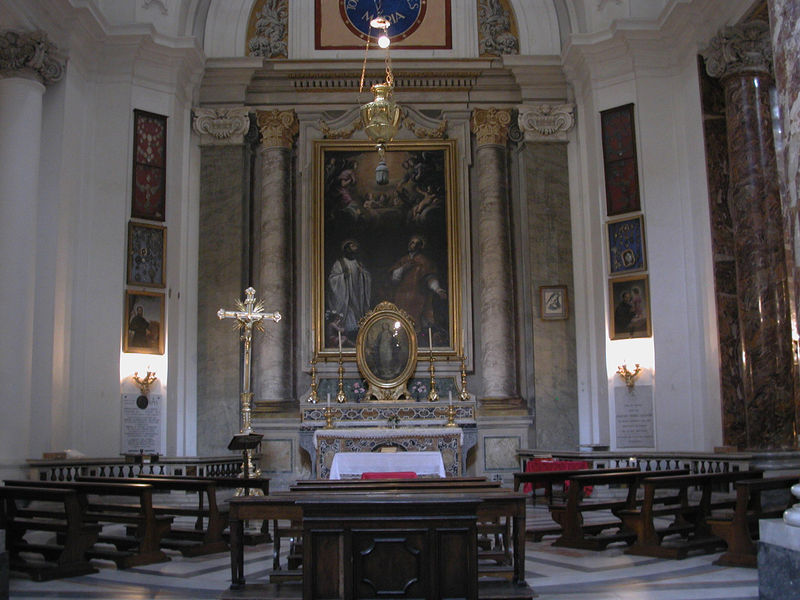
Titel: Ignatius-Kirche (Ignatius von Loyola) mit Deckenmalerei
Künstler: Orazio Grassi
Standort:  ()
Schlagwörter: gemälde, blumen, licht, marmor, säule, säulen, rahmen, bild, kirche, gold, engel, bilder, bank, kerze, kerzen, lüster, foto, fotografie, photographie, kreuz, altar, bänke, kerzenständer, kerzenleuchter, jesus, monstranz, weihrauchfass, heilige, erleuchtung, maria, sitzbank, fotographie, altarbild, kirchr, fräsko